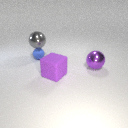
small blue rubber sphere below large gray metal sphere